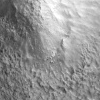
Atmospheric dust classification: not_dusty